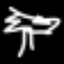
Label: palm tree